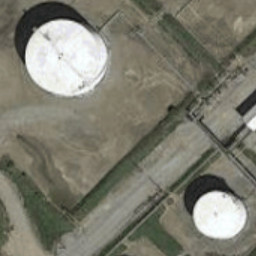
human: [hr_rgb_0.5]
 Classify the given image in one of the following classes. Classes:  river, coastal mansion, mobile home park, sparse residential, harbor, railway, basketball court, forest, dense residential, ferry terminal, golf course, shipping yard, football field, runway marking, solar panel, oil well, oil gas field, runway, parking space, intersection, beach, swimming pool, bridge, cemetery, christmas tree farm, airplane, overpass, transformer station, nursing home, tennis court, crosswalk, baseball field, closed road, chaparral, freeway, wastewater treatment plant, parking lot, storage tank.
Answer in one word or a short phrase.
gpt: storage tank